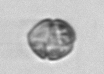
Label: Dinophyceae